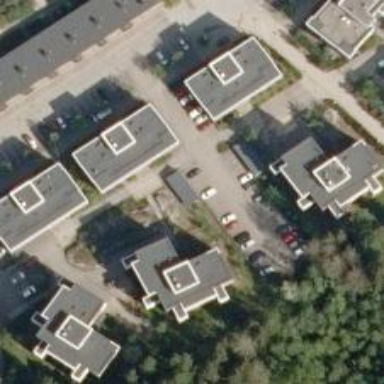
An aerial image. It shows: Paved parking area.